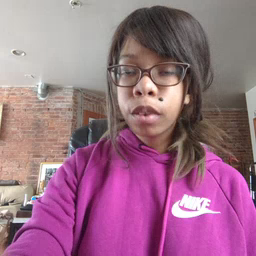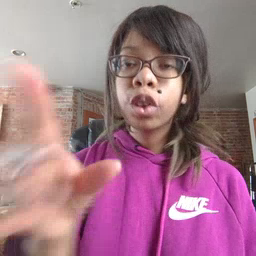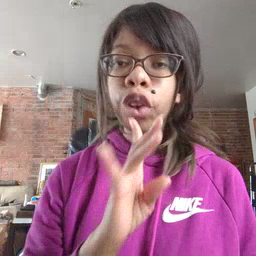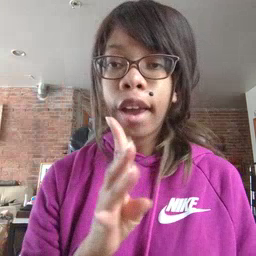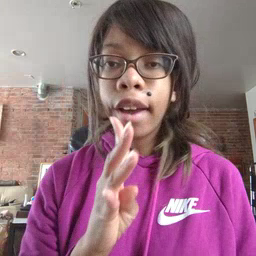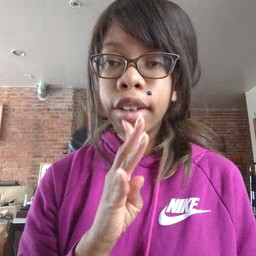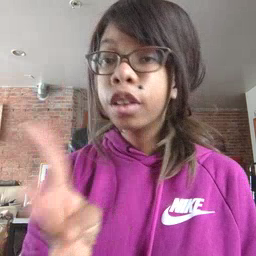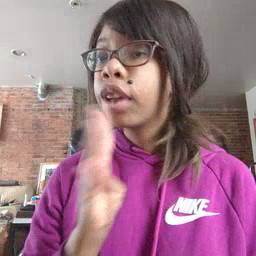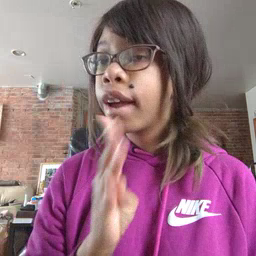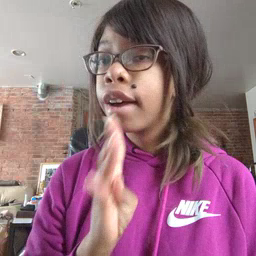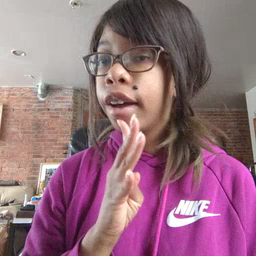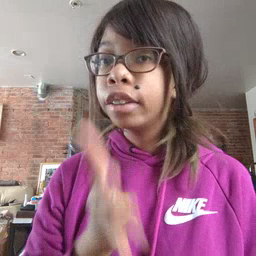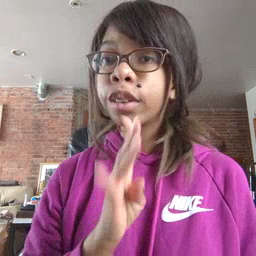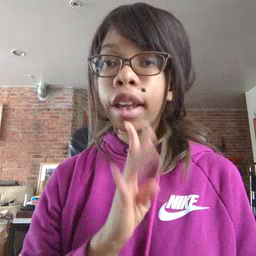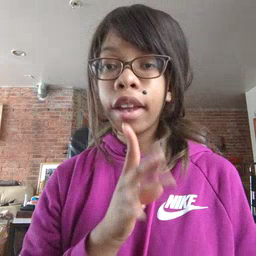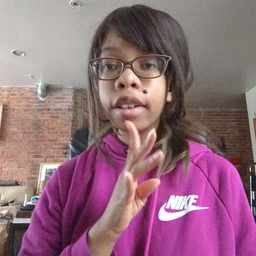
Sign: talk